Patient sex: F
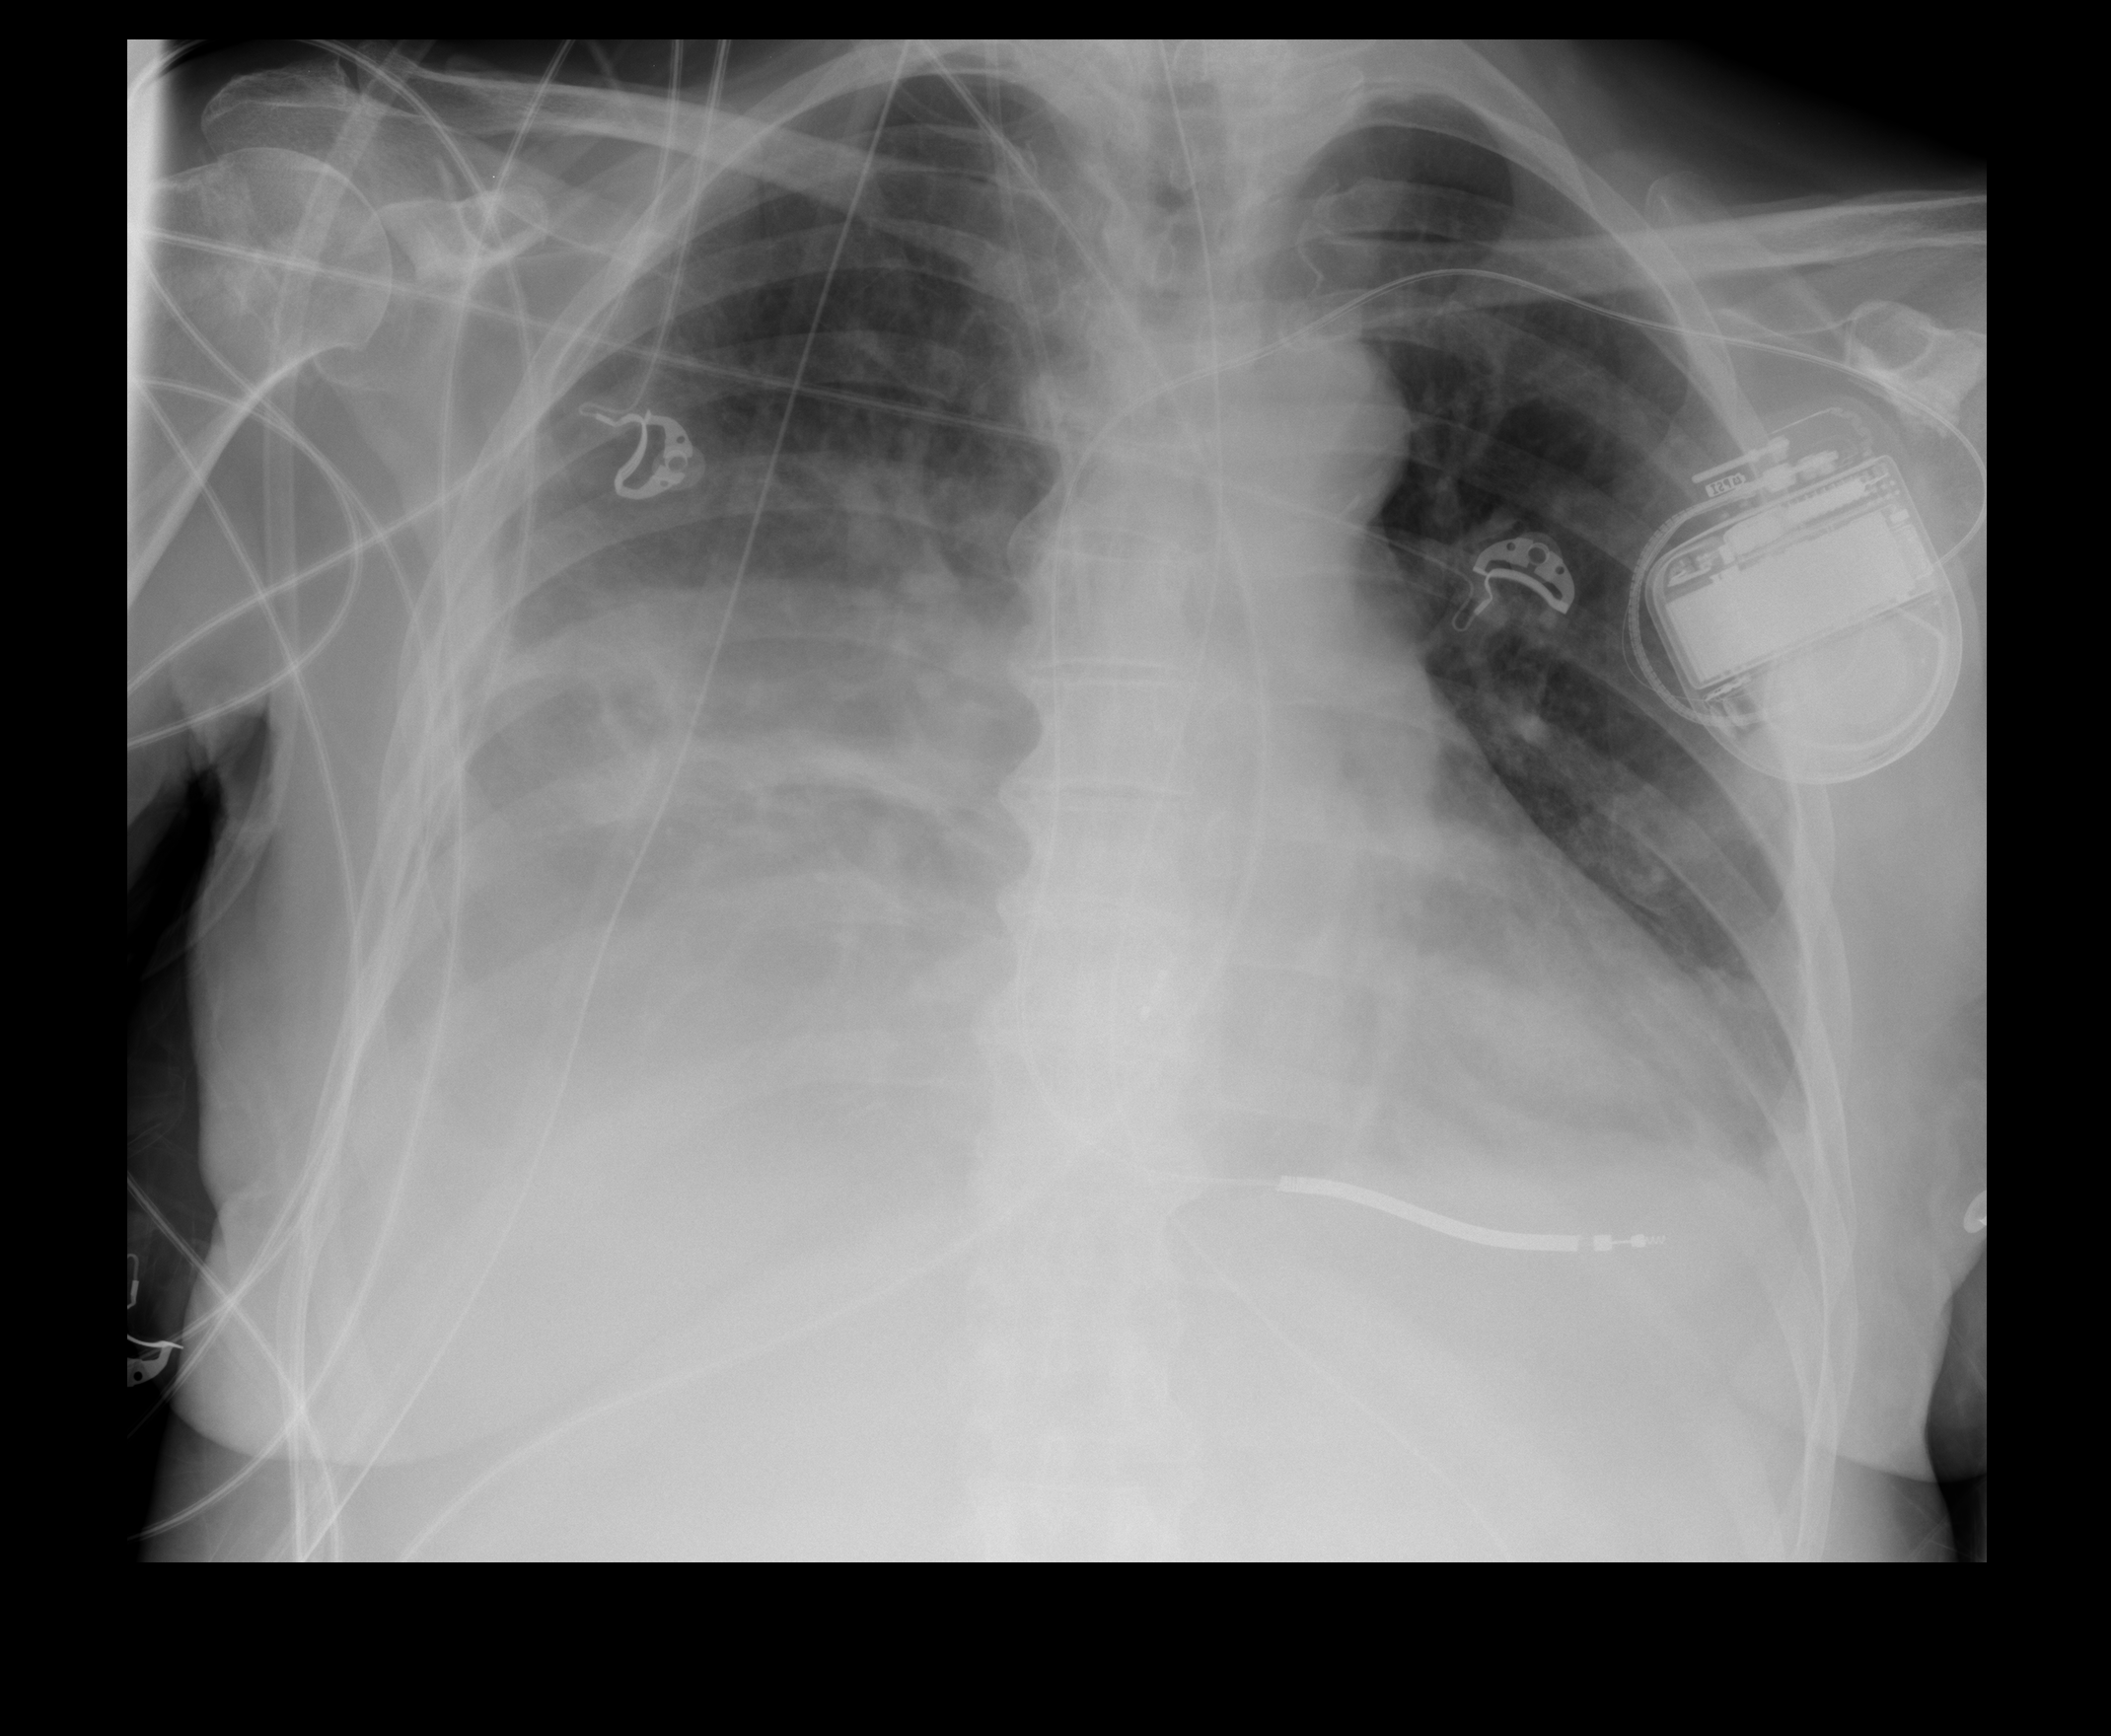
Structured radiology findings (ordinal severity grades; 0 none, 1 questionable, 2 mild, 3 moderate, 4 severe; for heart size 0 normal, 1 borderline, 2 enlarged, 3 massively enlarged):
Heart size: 1
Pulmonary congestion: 0
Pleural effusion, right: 3
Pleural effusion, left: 0
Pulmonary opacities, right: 0
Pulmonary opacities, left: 0
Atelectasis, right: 3
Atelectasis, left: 0